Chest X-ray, AP view. Patient: 49 years old, sex F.
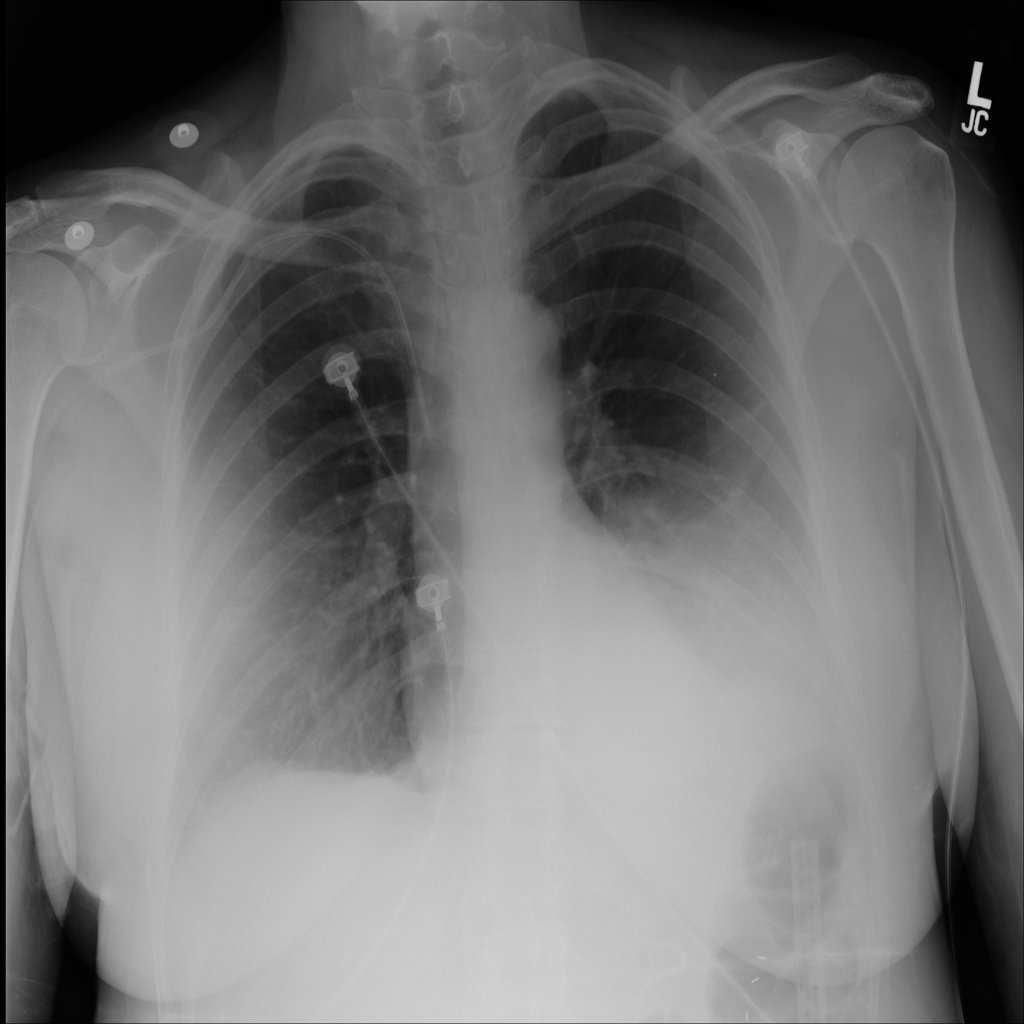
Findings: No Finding